Interaction volume radius: 10 \u00c5
Interaction volume height: 10 \u00c5
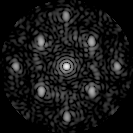
Disorder parameter: 0.331